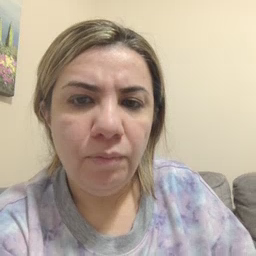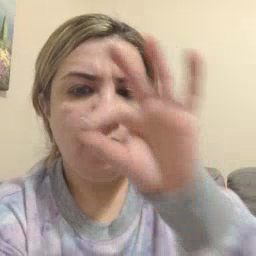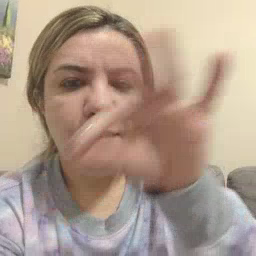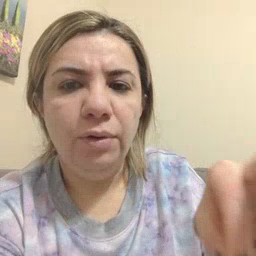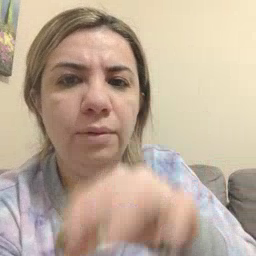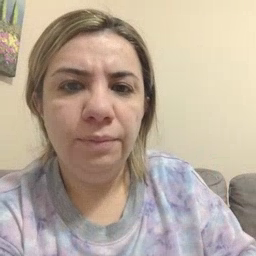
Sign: frenchfries